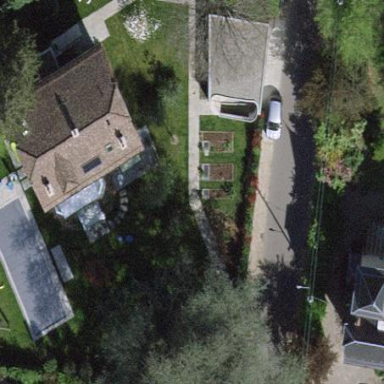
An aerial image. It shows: Garden enclosed by fence.